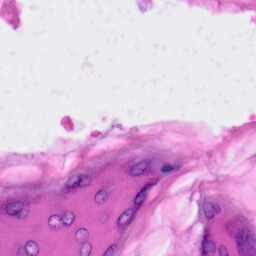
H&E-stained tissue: Skin